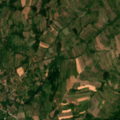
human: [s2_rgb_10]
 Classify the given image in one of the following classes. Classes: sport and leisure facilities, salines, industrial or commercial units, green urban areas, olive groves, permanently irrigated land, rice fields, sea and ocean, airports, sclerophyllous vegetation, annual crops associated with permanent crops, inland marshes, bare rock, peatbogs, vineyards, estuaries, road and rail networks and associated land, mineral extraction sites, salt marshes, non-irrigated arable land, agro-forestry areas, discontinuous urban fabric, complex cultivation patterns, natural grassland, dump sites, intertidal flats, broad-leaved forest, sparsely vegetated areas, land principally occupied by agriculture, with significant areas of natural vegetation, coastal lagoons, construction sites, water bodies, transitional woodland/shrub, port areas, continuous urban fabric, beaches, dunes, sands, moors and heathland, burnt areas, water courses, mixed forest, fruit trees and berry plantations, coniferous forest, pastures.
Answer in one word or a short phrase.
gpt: complex cultivation patterns, land principally occupied by agriculture, with significant areas of natural vegetation